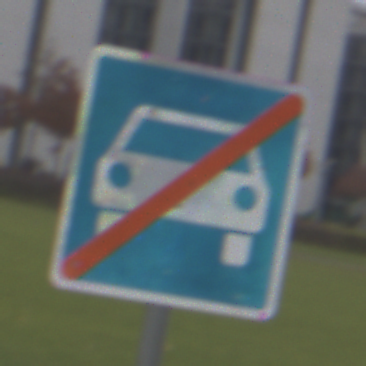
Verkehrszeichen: EndeKraftfahrstrasse
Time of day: Midday
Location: Outdoor (Suburban)
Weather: Overcast
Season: NotSpecified
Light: Natural